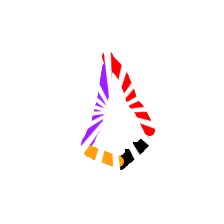
Shape: kite